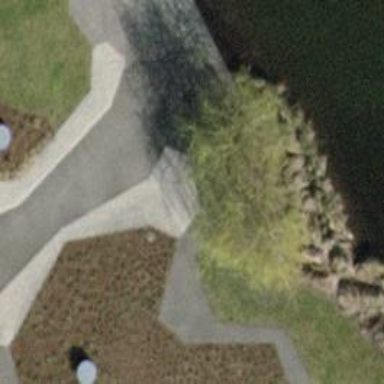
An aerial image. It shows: Paved path.